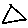
Label: triangle